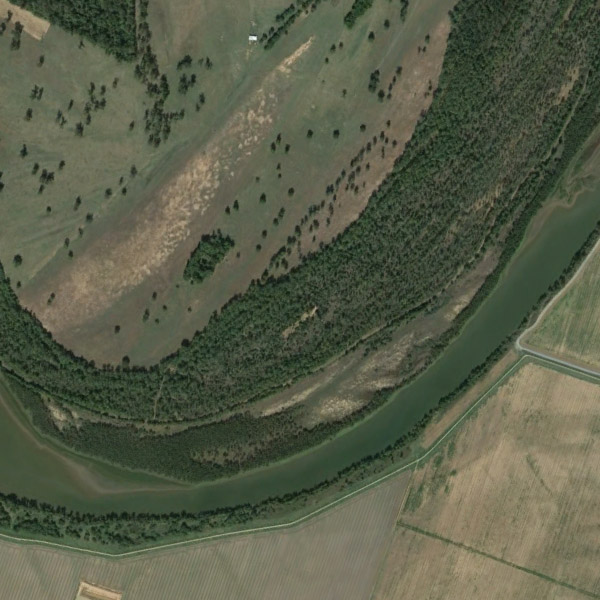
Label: River